Interaction volume radius: 10 \u00c5
Interaction volume height: 10 \u00c5
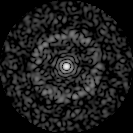
Disorder parameter: 0.8262